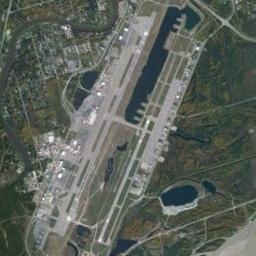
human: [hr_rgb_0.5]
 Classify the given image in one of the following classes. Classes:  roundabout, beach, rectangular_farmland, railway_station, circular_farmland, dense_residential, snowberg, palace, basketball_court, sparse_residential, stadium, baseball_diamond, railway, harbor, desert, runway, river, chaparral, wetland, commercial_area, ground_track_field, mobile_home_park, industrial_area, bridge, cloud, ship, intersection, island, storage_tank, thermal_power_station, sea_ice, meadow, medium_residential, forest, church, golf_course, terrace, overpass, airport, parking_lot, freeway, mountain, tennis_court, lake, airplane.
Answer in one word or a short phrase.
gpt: airport